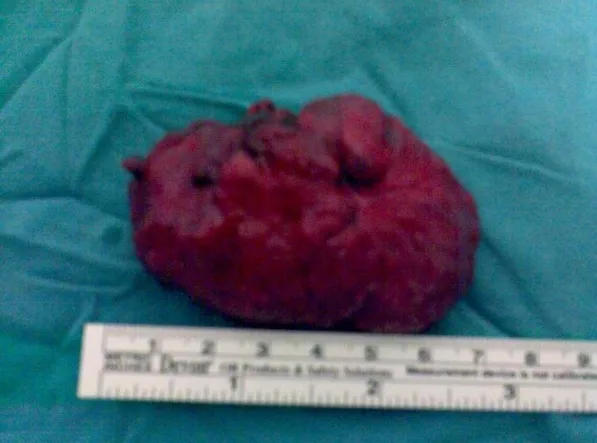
View of the resected mass.
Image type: medical_photograph (other_medical_photograph)